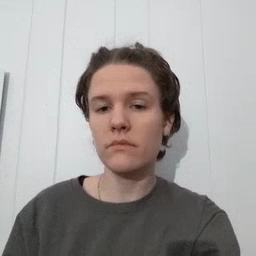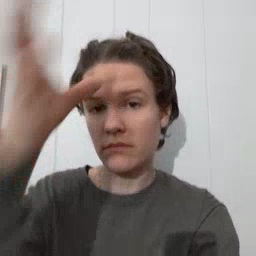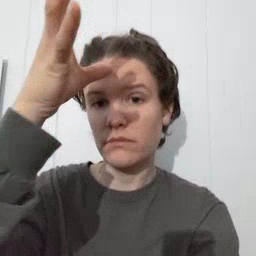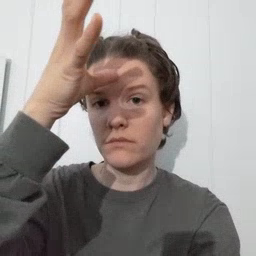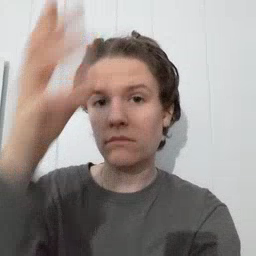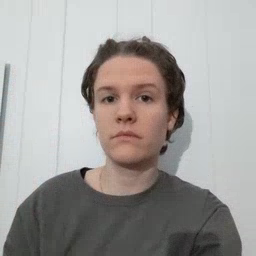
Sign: dad